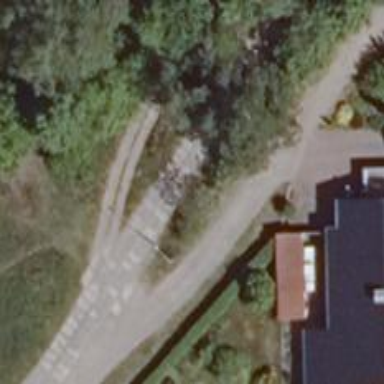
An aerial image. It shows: Residential road with concrete plates surface.